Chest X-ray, PA view. Patient: 49 years old, sex F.
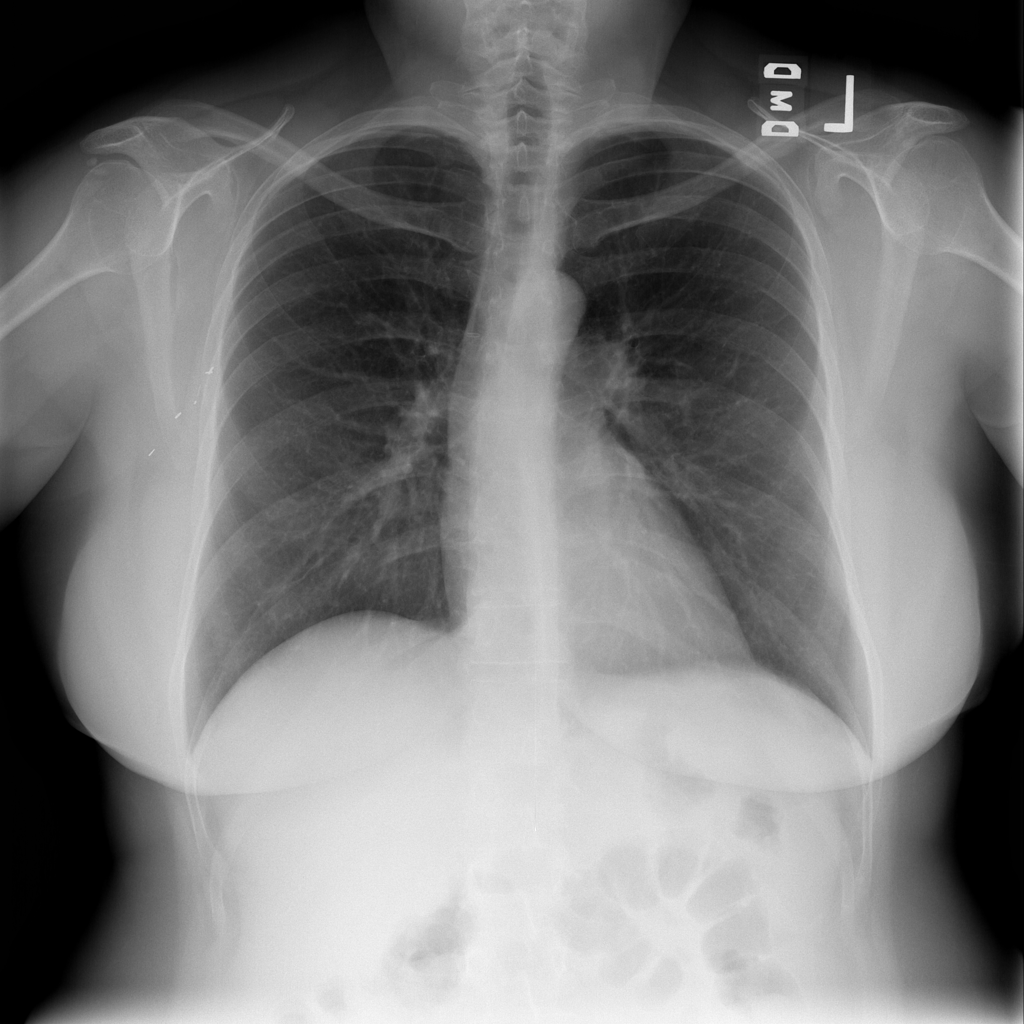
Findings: No Finding